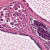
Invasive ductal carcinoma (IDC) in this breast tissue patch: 0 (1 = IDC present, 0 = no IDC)